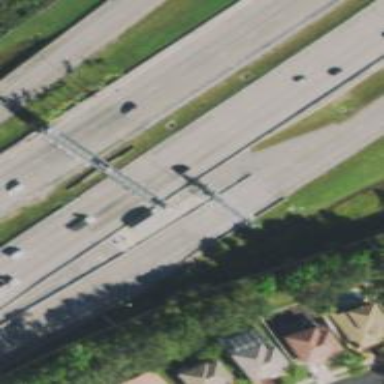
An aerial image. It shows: Toll gantry on the road.